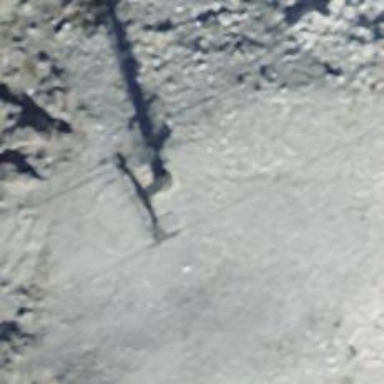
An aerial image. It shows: Pylon for aerialway.